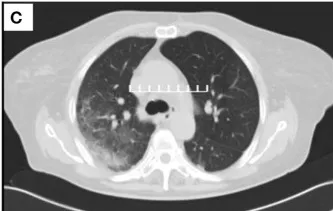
Serial thoracic computed tomographies (CTs) that demonstrate the lesion migration. (B) Image after the initial short-term corticosteroid treatment.
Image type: radiology (ct)